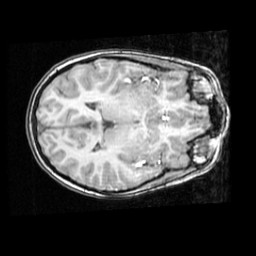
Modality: T1w
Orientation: axial
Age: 9
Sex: female
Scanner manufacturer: ge
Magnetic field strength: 1.5 T
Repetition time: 0.03333 s
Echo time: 0.008 s